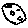
Label: moon